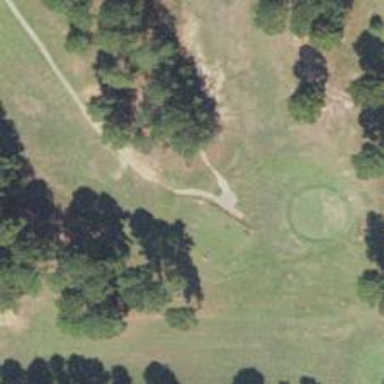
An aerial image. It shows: Golf cartpath that is also road path.